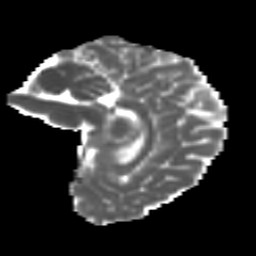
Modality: MD
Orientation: sagittal
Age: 10
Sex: female
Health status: ill
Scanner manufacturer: ge
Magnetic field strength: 3 T
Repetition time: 6.752 s
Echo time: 0.079 s